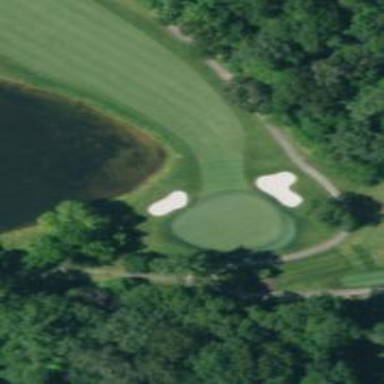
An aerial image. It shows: Golf hole.